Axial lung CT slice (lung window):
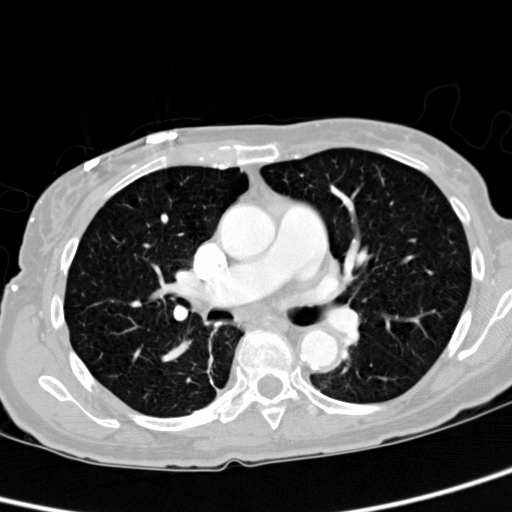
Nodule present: no